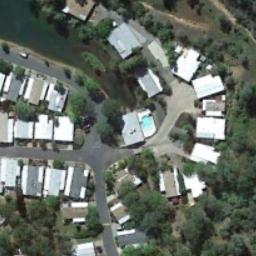
Label: residential